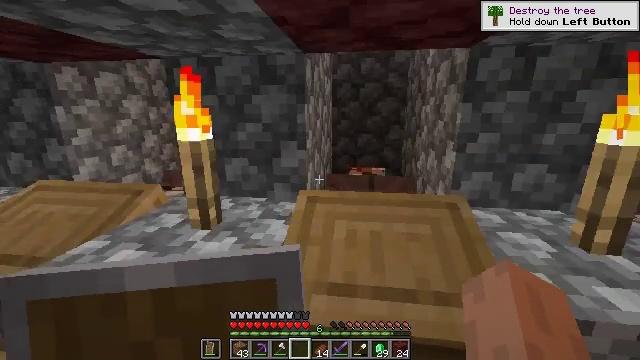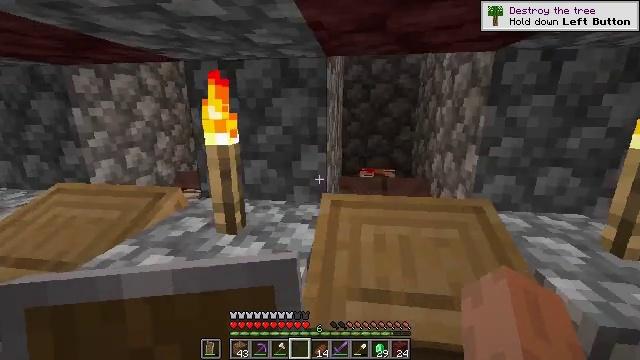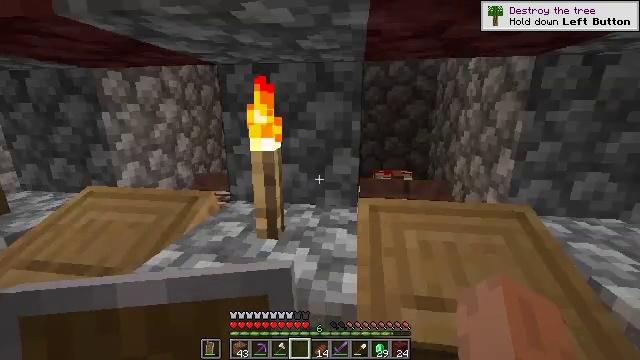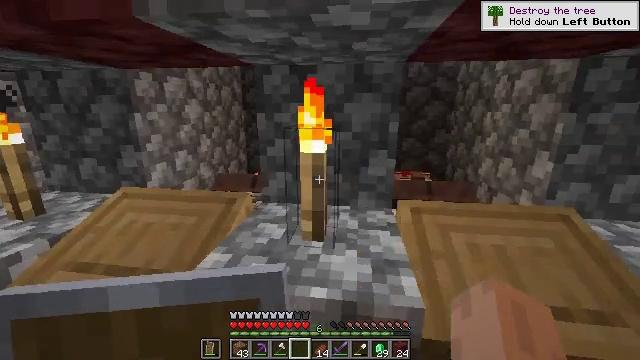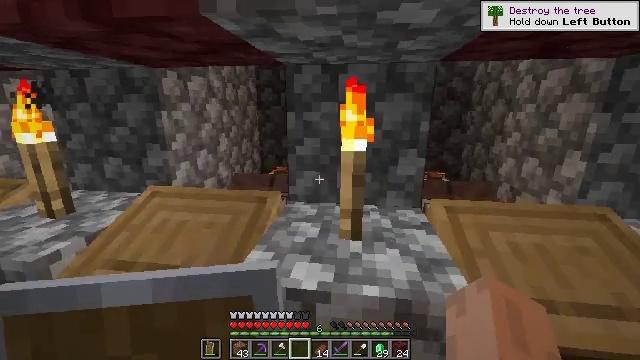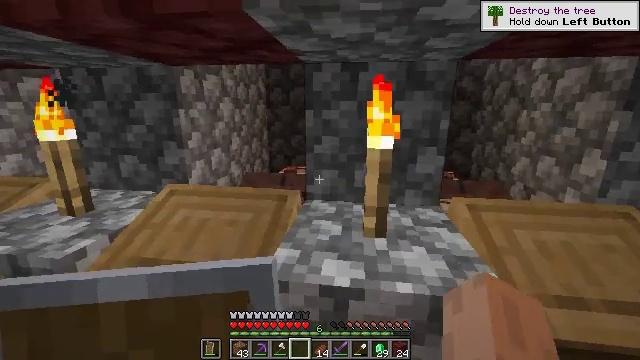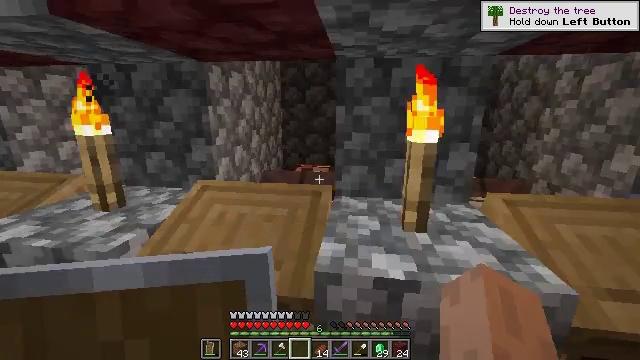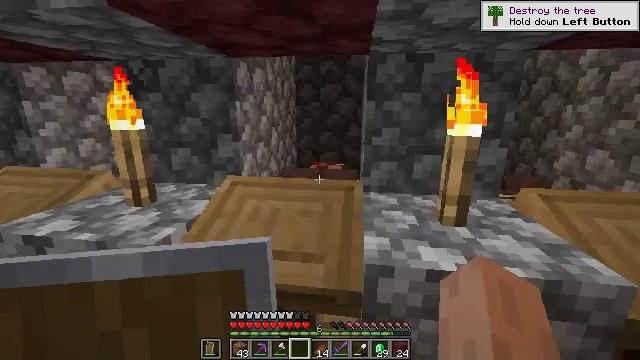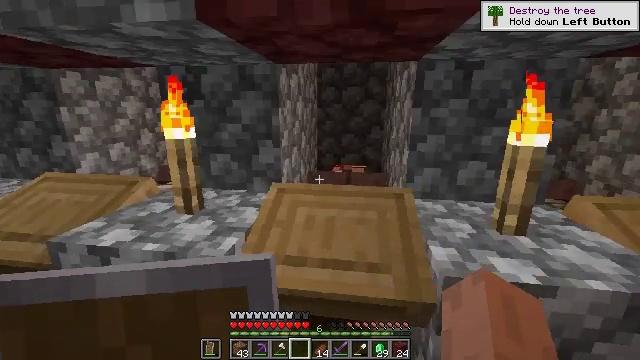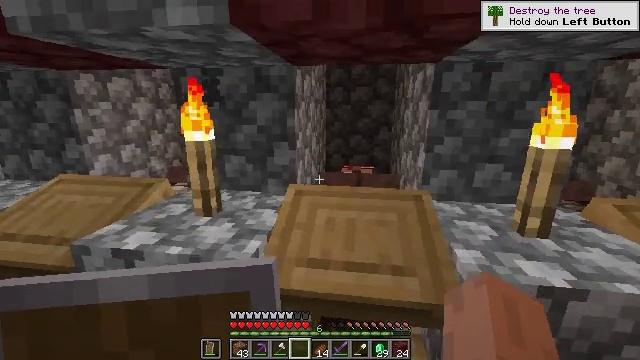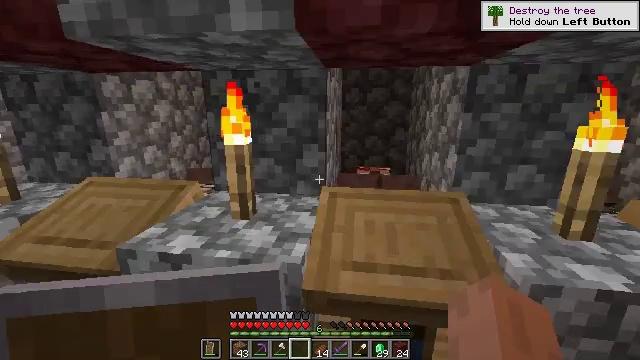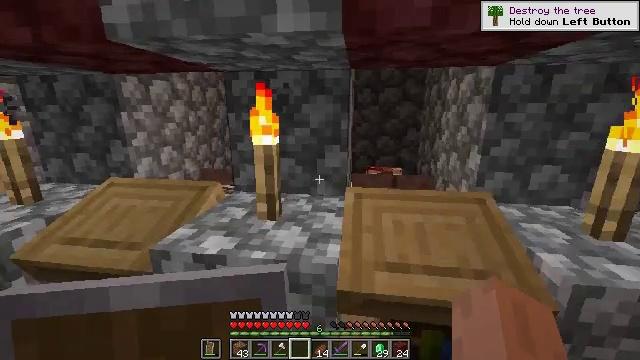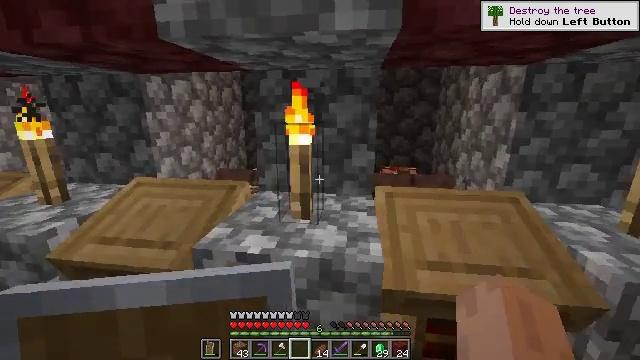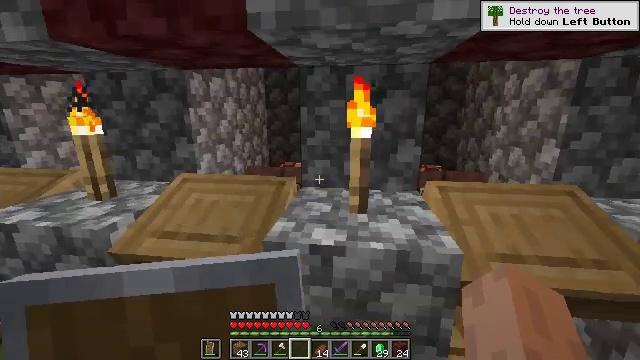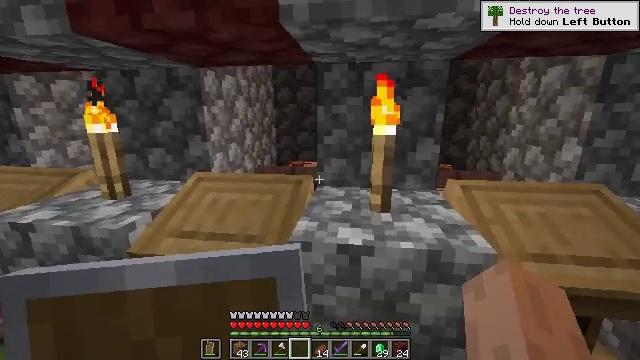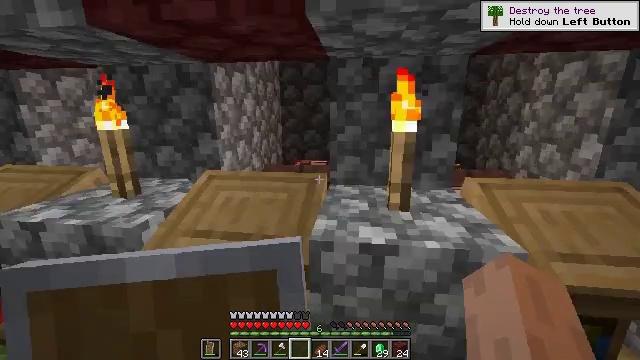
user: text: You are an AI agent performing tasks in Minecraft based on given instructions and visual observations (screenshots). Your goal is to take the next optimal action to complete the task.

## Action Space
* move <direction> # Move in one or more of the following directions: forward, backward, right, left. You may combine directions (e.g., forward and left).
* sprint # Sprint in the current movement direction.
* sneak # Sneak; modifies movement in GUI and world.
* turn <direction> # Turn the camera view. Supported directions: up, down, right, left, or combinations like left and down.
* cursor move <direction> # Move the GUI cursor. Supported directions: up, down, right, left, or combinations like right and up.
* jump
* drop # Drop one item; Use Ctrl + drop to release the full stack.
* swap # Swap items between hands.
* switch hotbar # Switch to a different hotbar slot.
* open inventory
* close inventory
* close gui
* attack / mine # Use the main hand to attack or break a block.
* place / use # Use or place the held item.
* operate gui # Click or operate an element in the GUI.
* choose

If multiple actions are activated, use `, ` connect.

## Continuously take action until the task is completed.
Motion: motion action
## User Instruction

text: Produce netherite scrap by smelting ancient debris.
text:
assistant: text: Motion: move left
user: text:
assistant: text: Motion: move left
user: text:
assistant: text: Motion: move left
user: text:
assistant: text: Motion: move left
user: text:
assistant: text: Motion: move left
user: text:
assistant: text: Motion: move left
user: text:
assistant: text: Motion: move left
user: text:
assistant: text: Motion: move left
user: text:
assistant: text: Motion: move left
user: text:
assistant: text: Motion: move left
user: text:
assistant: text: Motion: move left
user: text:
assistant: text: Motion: move left
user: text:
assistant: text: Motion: move left
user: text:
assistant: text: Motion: move forward and move left
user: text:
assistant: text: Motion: move forward and move left
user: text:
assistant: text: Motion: move forward and move left
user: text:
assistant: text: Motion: move left
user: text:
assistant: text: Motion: move left
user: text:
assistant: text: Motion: move left
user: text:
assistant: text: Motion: move left
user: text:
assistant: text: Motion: move left
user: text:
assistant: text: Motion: move left
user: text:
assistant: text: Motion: move left
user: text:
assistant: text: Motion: move left
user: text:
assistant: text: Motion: move left
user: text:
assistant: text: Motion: move left
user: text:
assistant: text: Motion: move left
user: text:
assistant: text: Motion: move forward and move left
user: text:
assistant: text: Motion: move forward and move left
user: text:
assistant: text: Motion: move forward and move left